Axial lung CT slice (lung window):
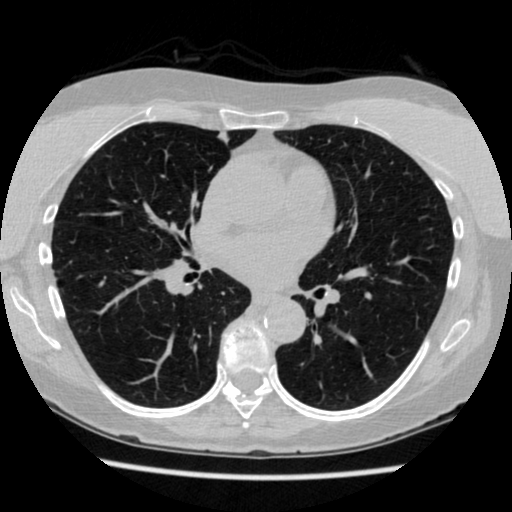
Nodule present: no